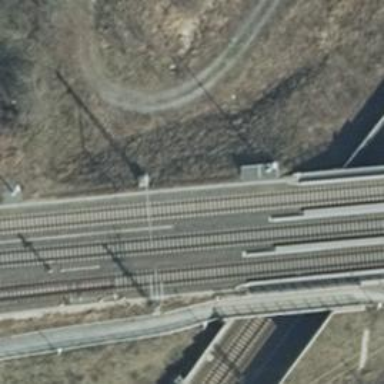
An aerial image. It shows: Abandoned railway siding.